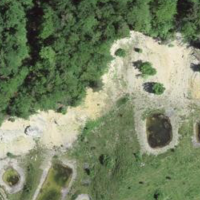
EUNIS habitat code: 44
Species observed at this site:
Vincetoxicum hirundinaria